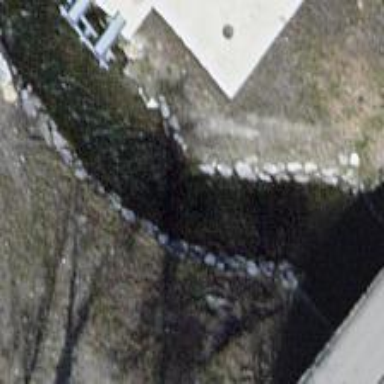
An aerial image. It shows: Canal.